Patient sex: F
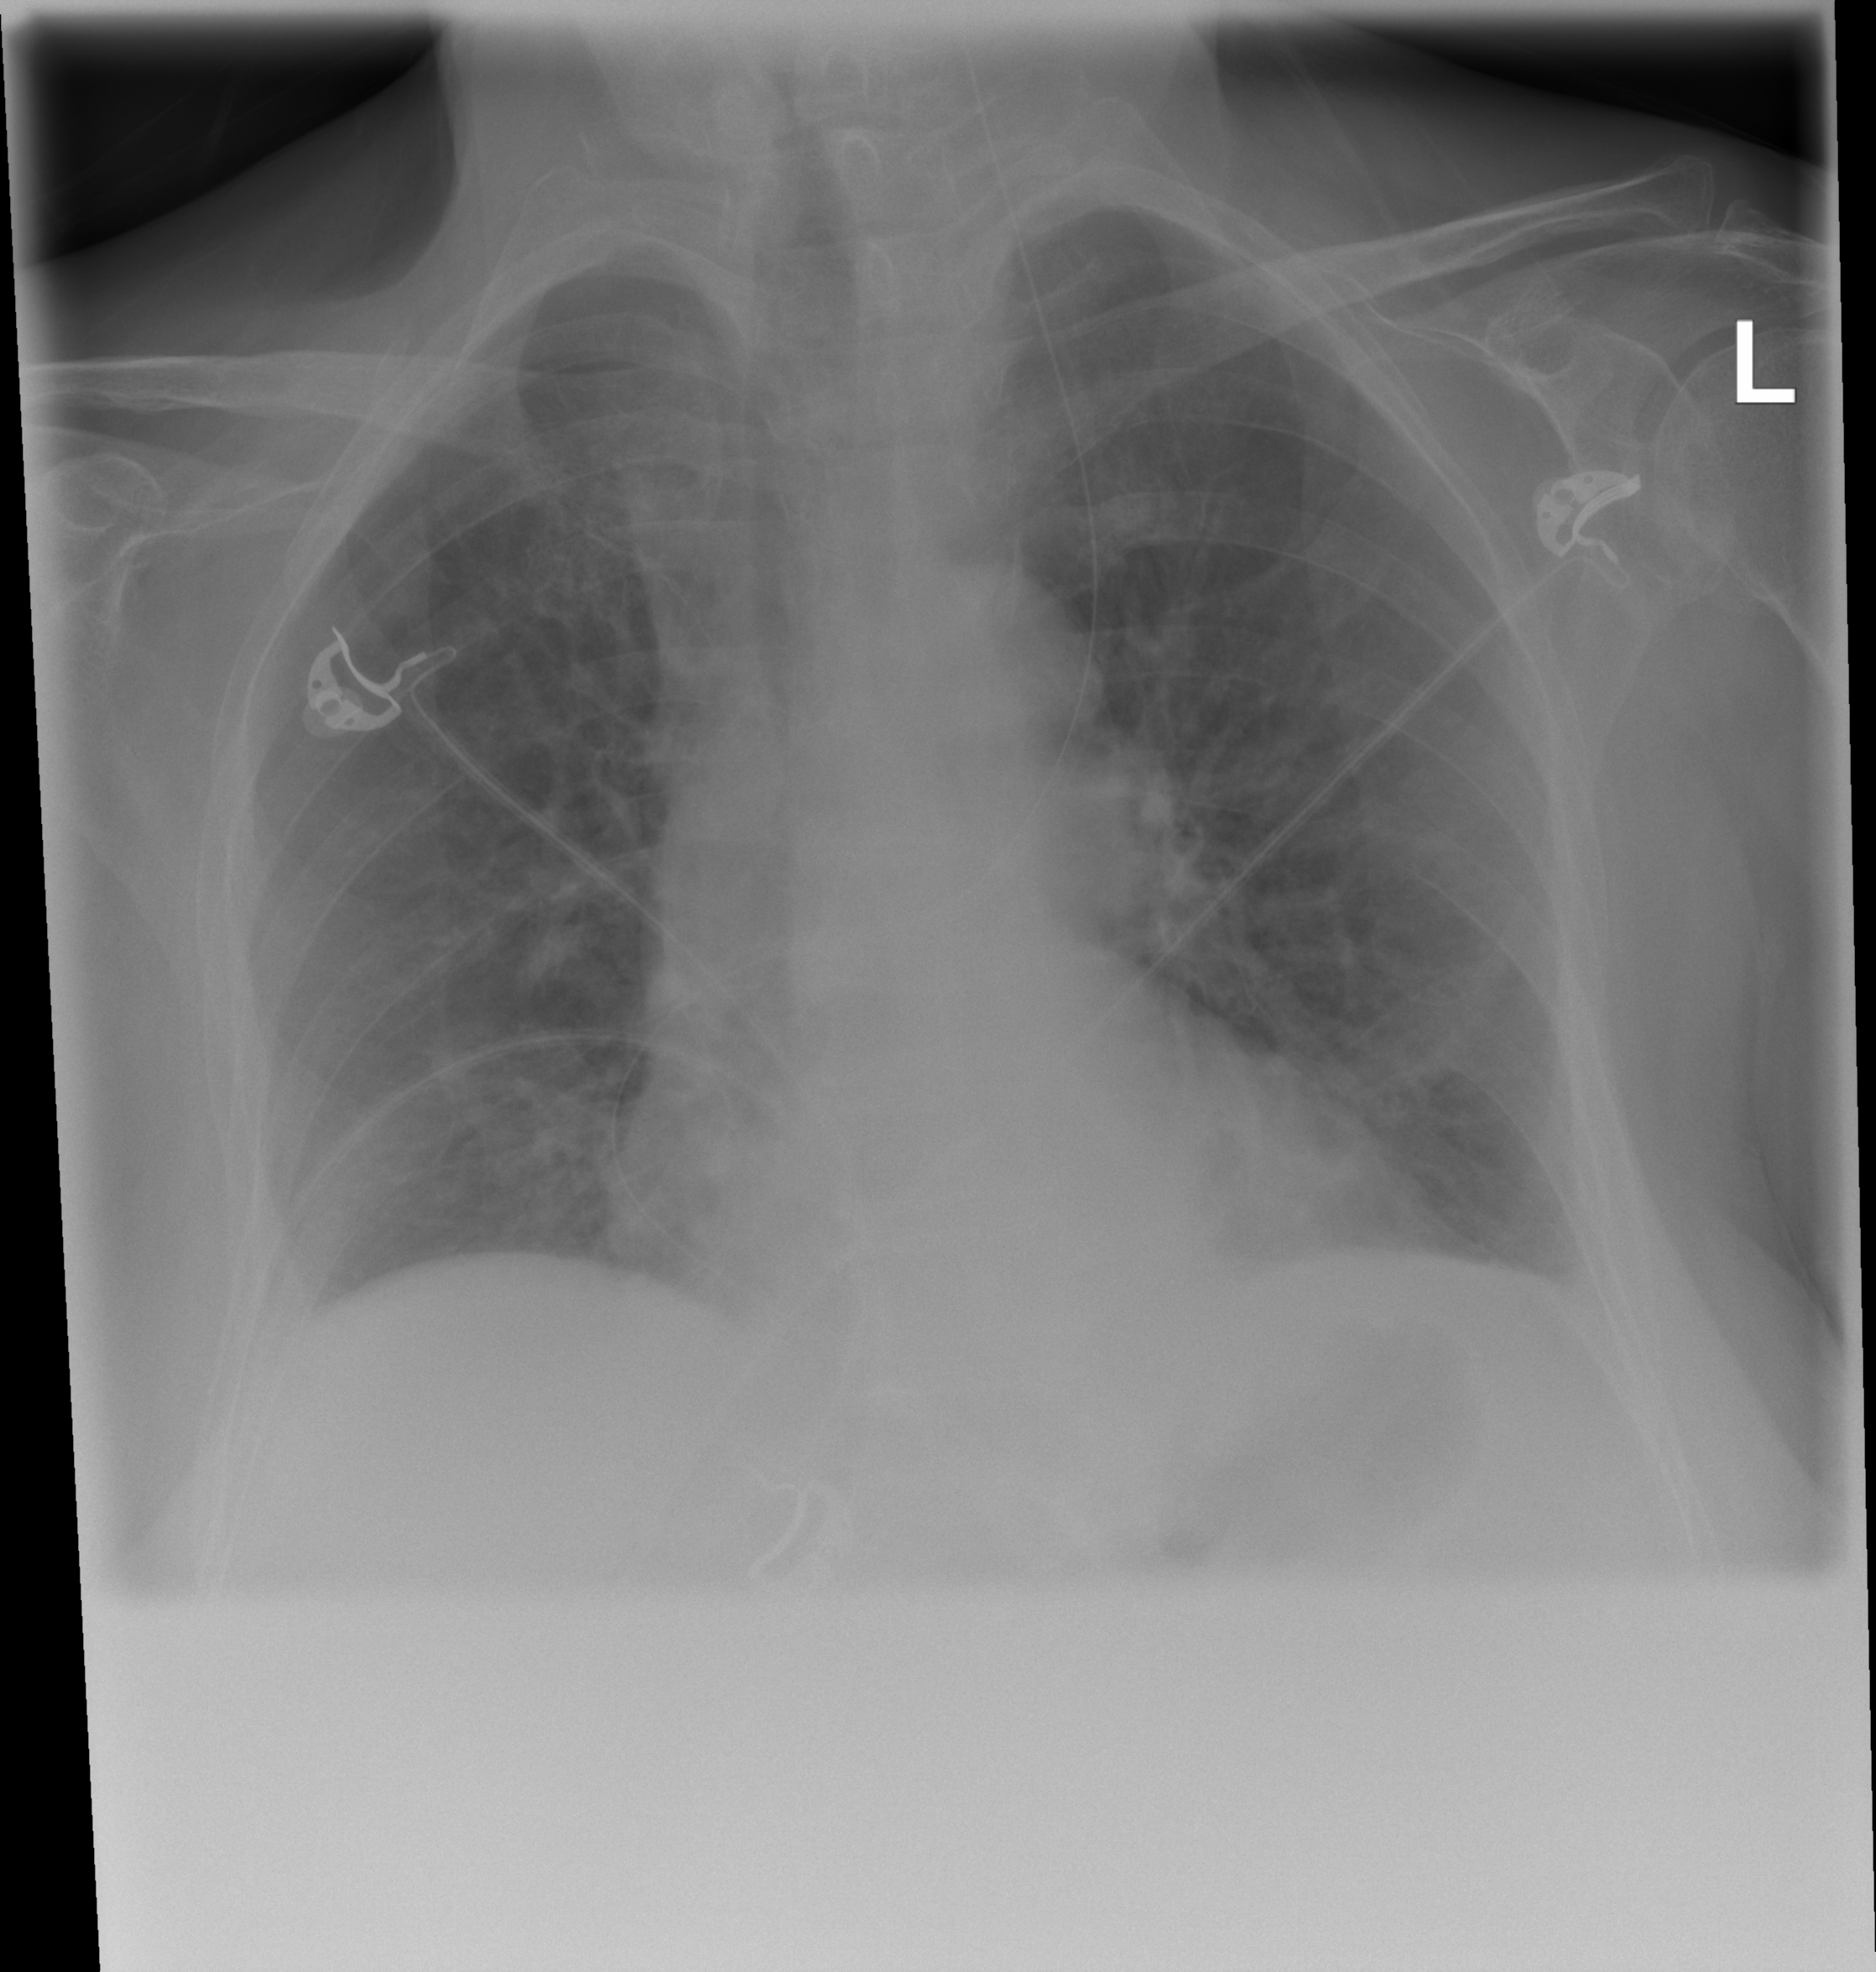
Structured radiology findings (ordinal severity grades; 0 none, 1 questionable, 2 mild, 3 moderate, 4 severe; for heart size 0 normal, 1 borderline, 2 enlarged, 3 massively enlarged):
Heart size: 0
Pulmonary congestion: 2
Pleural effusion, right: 1
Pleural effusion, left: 1
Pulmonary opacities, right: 2
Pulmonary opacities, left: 0
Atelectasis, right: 2
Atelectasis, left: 2